Question: I'm using 'dot' version 2.26.3
The following '.dot' contents:
'''
digraph html {
results [shape=none, margin=0, label=<
<TABLE BORDER="0" CELLBORDER="1" CELLSPACING="0" CELLPADDING="4">
<TR>
<TD>Title</TD>
</TR>
<TR>
<TD><I>Description.</I></TD>
</TR>
</TABLE>
>];
}
'''
..should produce a non-italic 'Title' and italic 'Description' when generating an SVG according to <URL>.
'dot -Tsvg filename.dot -o output/filename.svg'
However, the description is non-italic as you can see:

Any idea why?
## UPDATE
I couldn't get the latest version installed for various reasons.
In the end I remedied by using an italicised font.
Equally, you could use a strong font as an equivalent for bold.
'<TD><FONT FACE="Times-Roman">Standard.</FONT></TD>'
'<TD><FONT FACE="Times-Italic">In italics.</FONT></TD>'
'<TD><FONT FACE="Times-Bold">In bold.</FONT></TD>'
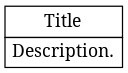
Answer: Here's why - from the link to the documentation you provided:
> The font markups for bold, italic, underlining, subscript and
superscript ('<B>', '<I>', '<U>', '<SUB>'; and '<SUP'>) are only available in
versions , and are currently only available via
the cairo and svg renderers
Version 2.26.3 however seems to be from - at least when checking the dates of the <URL>.
I recommend to upgrade.